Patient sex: F
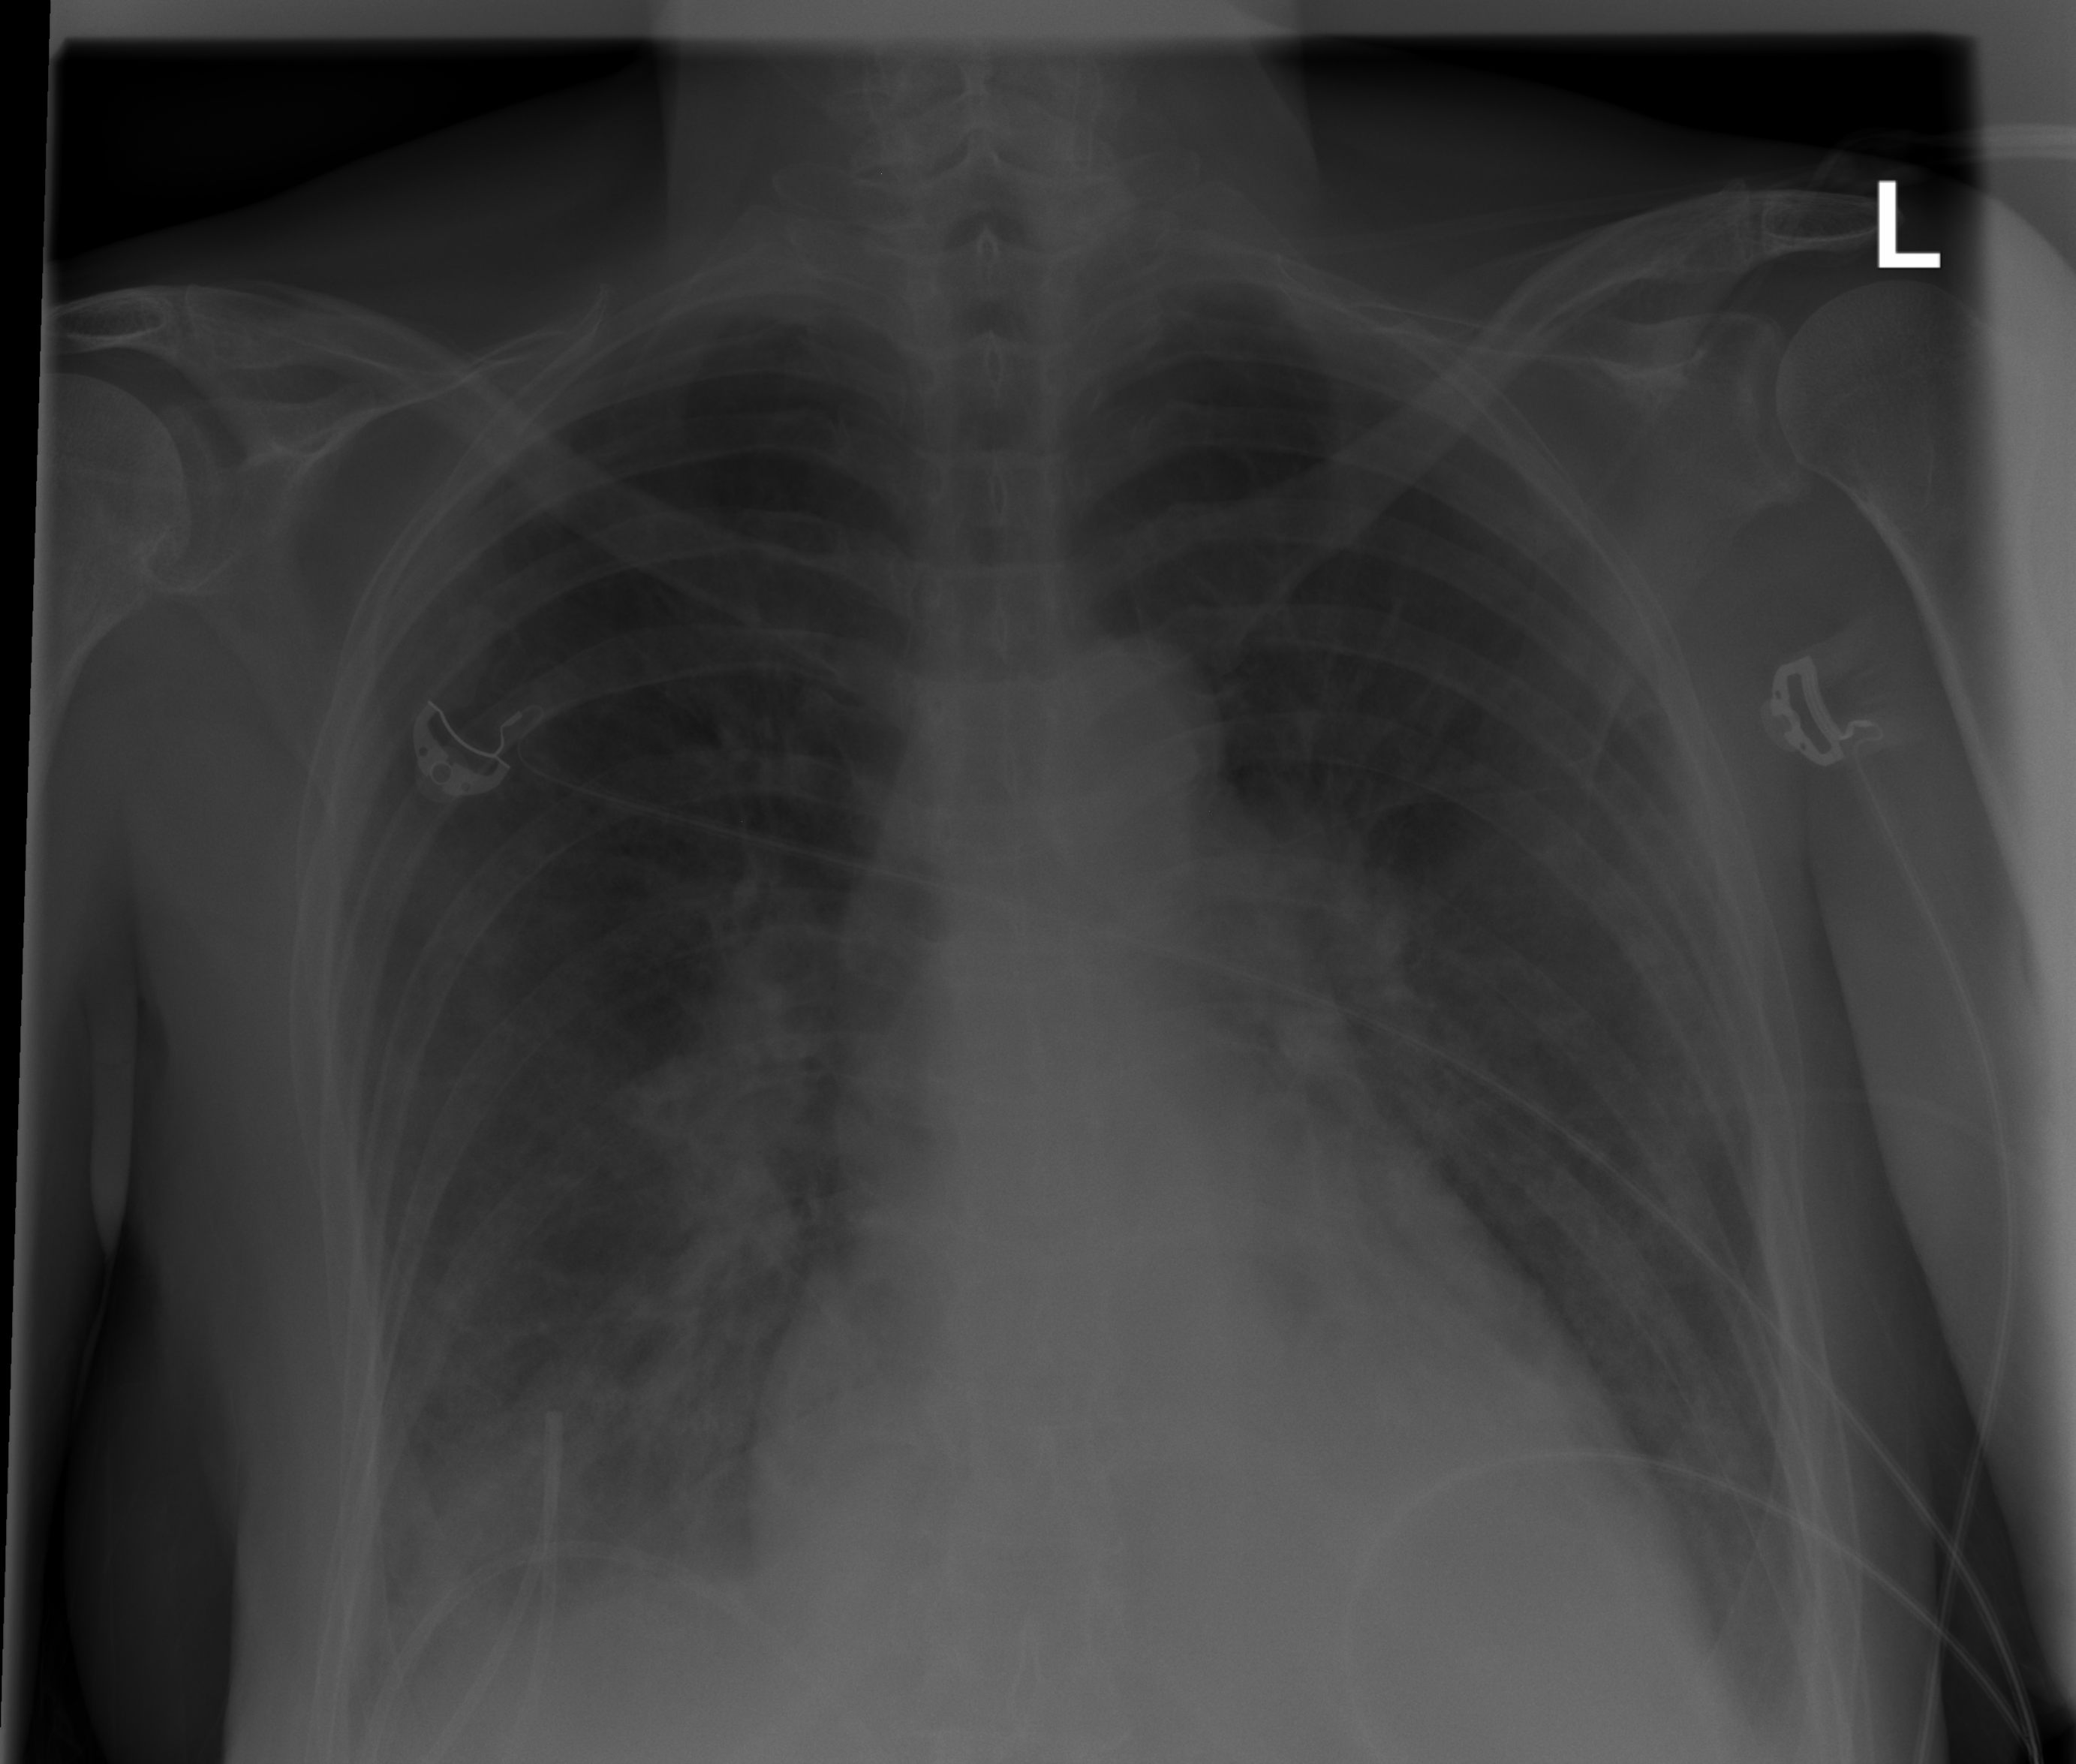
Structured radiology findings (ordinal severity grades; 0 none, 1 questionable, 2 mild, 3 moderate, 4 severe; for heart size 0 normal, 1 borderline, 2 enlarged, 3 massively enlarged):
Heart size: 2
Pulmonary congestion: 2
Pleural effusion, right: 2
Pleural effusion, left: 2
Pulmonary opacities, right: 1
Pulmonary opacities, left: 1
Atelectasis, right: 2
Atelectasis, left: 2